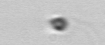
Label: flagellate